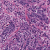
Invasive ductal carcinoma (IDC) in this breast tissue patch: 1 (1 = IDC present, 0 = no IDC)